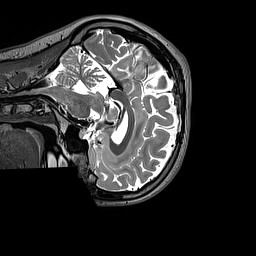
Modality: T2w
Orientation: sagittal
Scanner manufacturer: siemens
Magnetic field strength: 3 T
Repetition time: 3.2 s
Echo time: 0.451 s